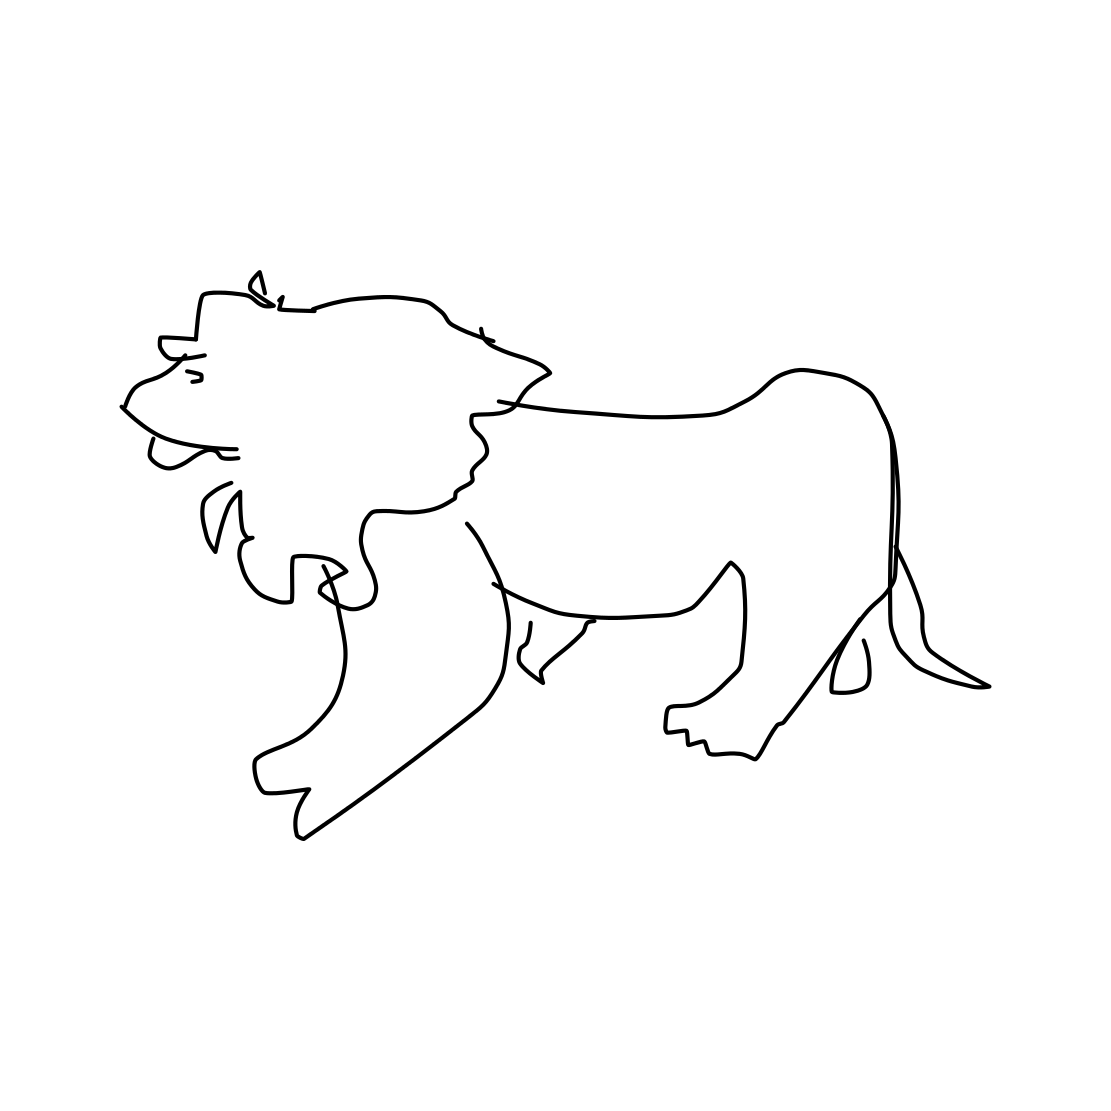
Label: lion